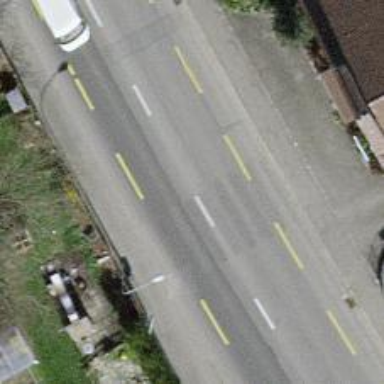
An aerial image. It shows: Advisory cycle lane on tertiary road with asphalt surface.